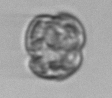
Label: Karenia